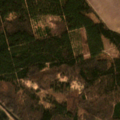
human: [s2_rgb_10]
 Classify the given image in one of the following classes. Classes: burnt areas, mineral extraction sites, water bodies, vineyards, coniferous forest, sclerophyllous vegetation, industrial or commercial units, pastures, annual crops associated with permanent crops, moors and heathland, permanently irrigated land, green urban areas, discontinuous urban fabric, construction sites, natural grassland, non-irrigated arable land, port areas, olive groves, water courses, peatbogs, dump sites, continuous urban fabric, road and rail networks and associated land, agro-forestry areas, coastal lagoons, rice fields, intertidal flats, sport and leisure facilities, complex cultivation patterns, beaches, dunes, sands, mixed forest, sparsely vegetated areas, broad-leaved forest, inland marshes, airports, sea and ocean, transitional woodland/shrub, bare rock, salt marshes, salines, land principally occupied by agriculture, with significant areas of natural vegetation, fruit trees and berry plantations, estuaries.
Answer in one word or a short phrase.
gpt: non-irrigated arable land, pastures, broad-leaved forest, coniferous forest, mixed forest, transitional woodland/shrub